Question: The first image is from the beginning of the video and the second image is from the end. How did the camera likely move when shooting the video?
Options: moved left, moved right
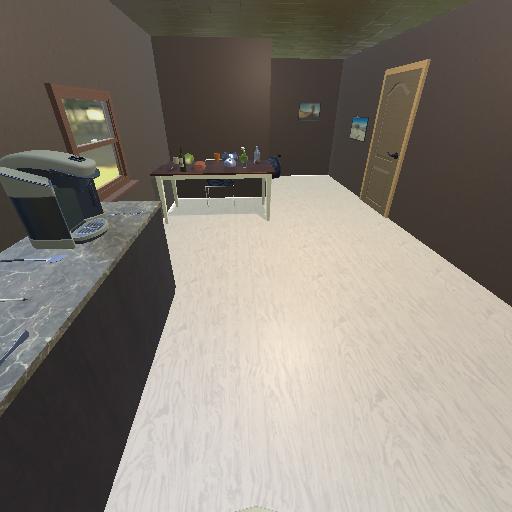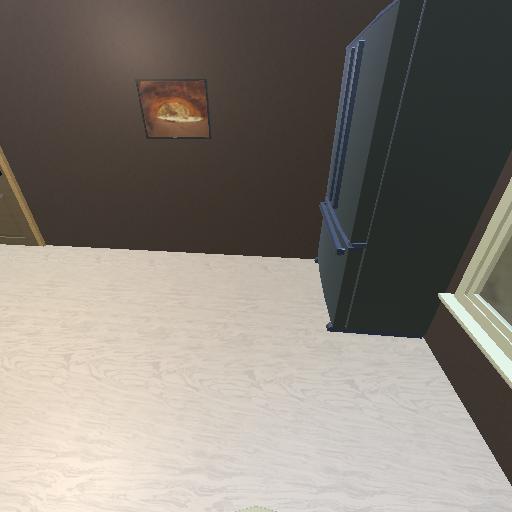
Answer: moved left